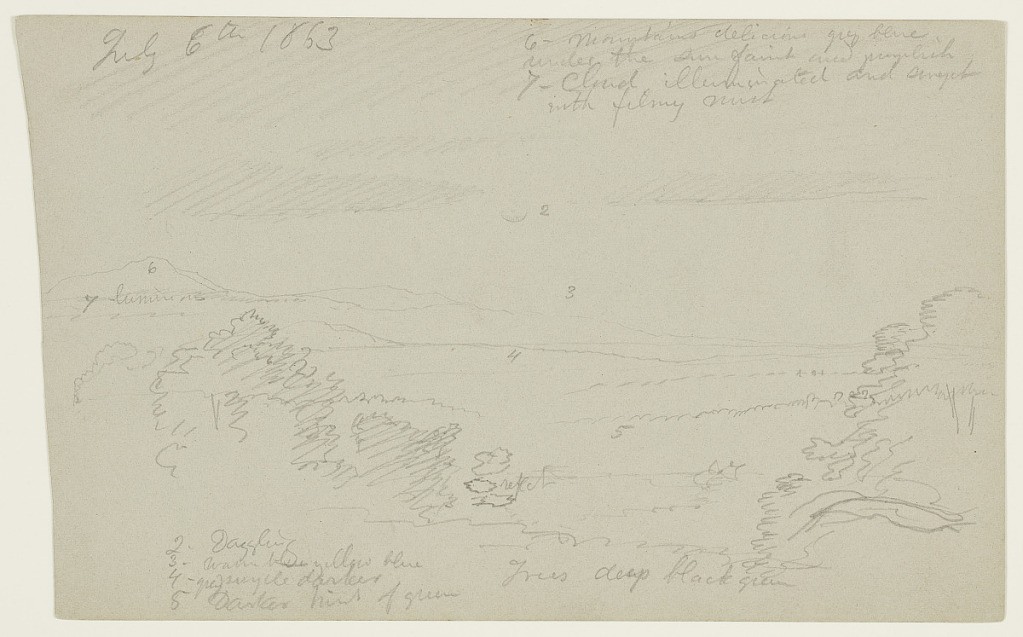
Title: Hudson Valley Sunset, Hudson, New York
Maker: Frederic Edwin Church, American, 1826–1900
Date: July 6, 1863
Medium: Graphite on gray-green wove paper; verso: graphite
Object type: Drawing
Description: Landsacpe sketch showing a view of the sunset in the Hudson River Valley, as seen from or near the artist's property in Hudson, New York. Mixed vegetation fills the foreground, with two prominent stands of trees framing the view at left and right. Rolling, wooded terrain stretches across the middle distance toward a mountain range, which is almost certainly the Catskill Escarpment. In the background at left, a prominent peak is visible. Above, the bottom of the sun is visible as it peaks out from beneath a long, hazy cloud bank.

Verso: Same sunset scene as recto, but later in the evening, so the sun is closer to the horizon. A rugged mountain ridge forms an undulating horizon with two sharp peaks at left. At center right, the setting sun is nestled in a dip in the mountain range, just before it sinks below the horizon. The sky and landscape is richly colored around it. Above, layers of mixed clouds hang in the sky, variously illuminated by the setting sun. In the lower right corner, another indistinct drawing is contained within a round, dotted line.